Field crop: maize
Growth stage: 2
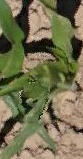
Species: maize